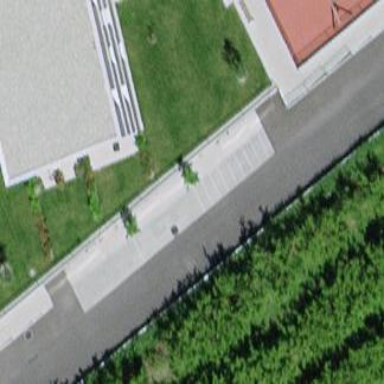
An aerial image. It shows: Parking lane area.